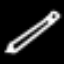
Label: pencil